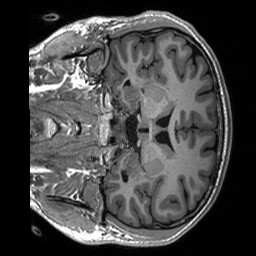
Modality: T1w
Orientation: coronal
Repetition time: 8 s
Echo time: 0.066 s